Question:
What will be equivalent encryption logic in MySQL ?
Using something like following is not yielding require result.
select sha2('Tpostest123',256);
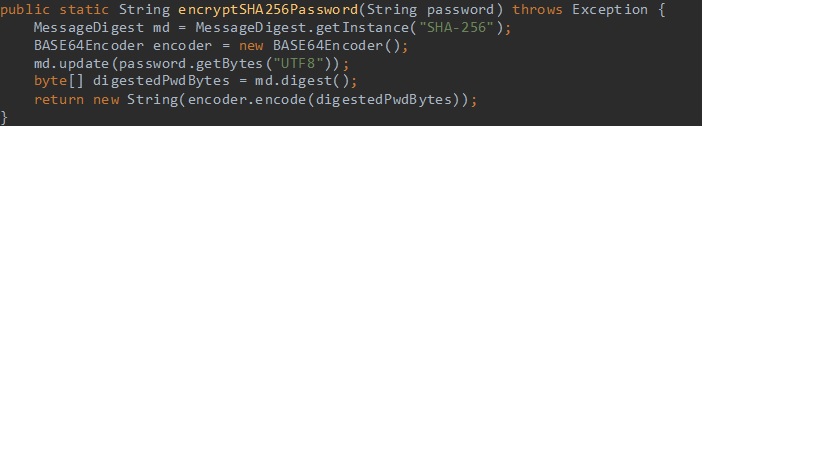
Answer: SHA2 returns a hexidecimal string value; you want it in base64 form instead. For that, do:
'''
select to_base64(unhex(sha2('Tpostest123',256)));
'''